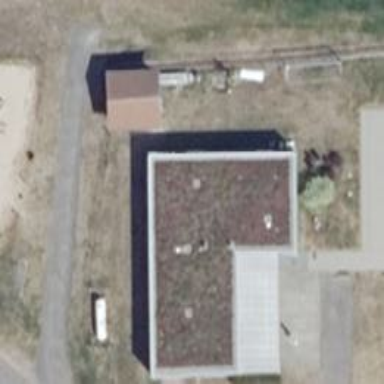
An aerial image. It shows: Flat-roofed building with grey roof.